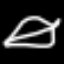
Label: leaf